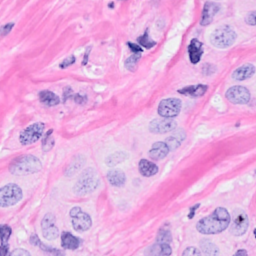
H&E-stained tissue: Breast